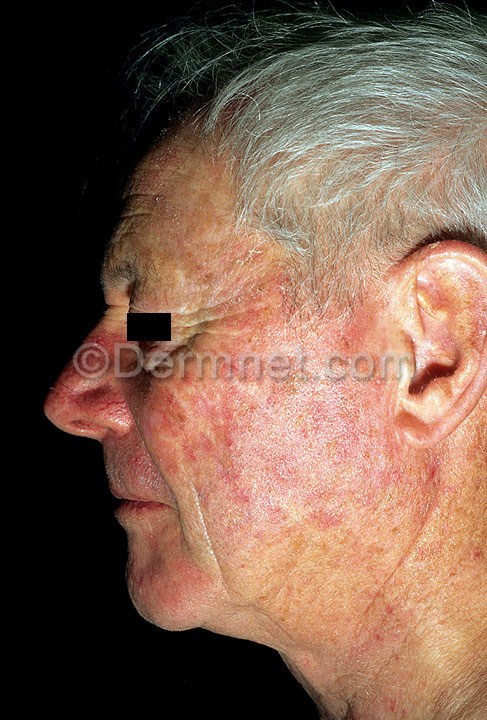
Disease: Actinic Keratosis Basal Cell Carcinoma and other Malignant Lesions